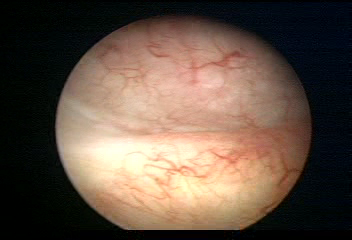
Modality: WLC
Class: Normal mucosa
Bladder cancer association: No